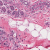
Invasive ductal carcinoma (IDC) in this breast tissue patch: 0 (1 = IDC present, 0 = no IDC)